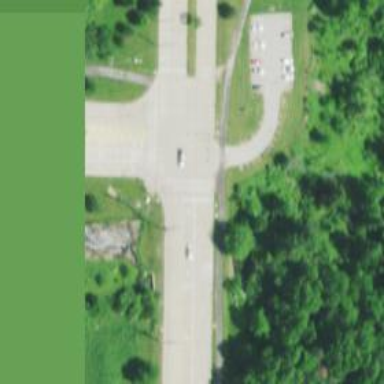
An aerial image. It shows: Crossing on the road.